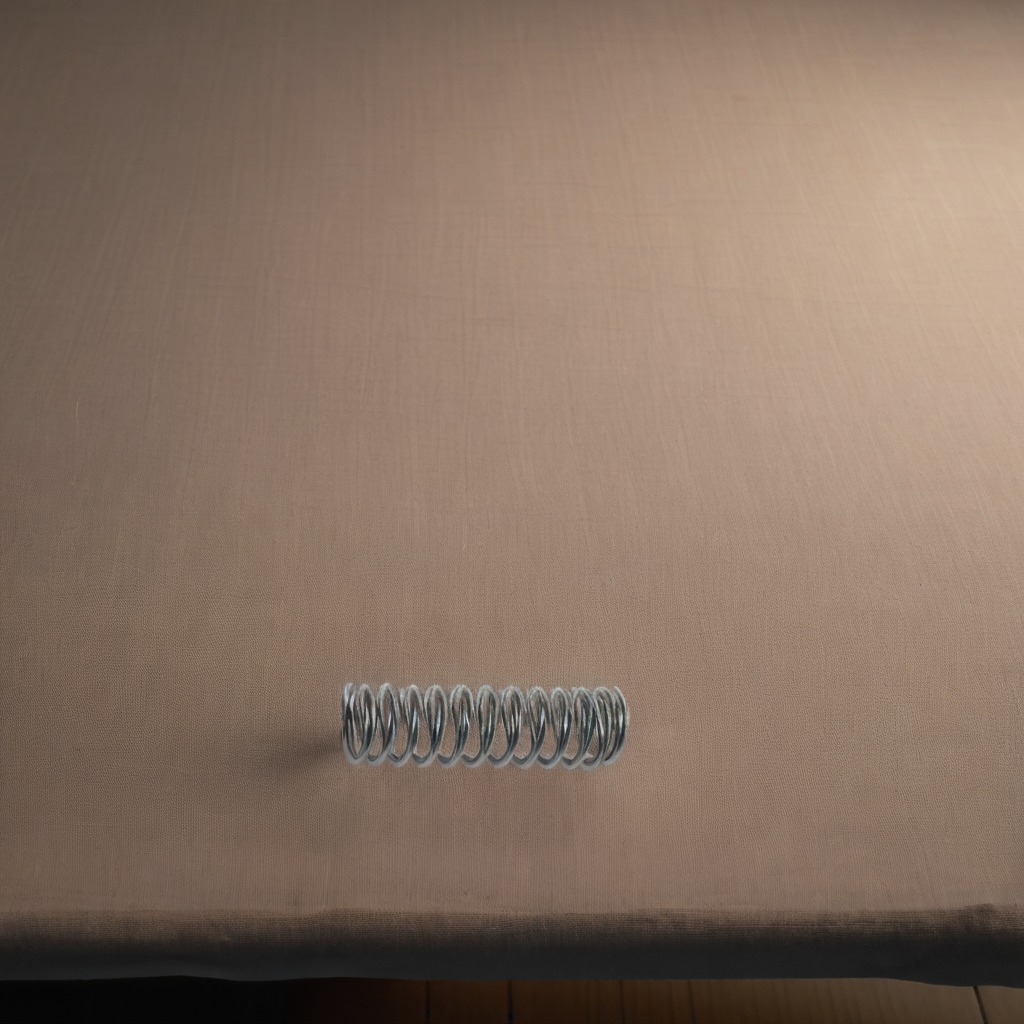
A coiled metal spring lying on a wooden table.